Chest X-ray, PA view. Patient: 45 years old, sex M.
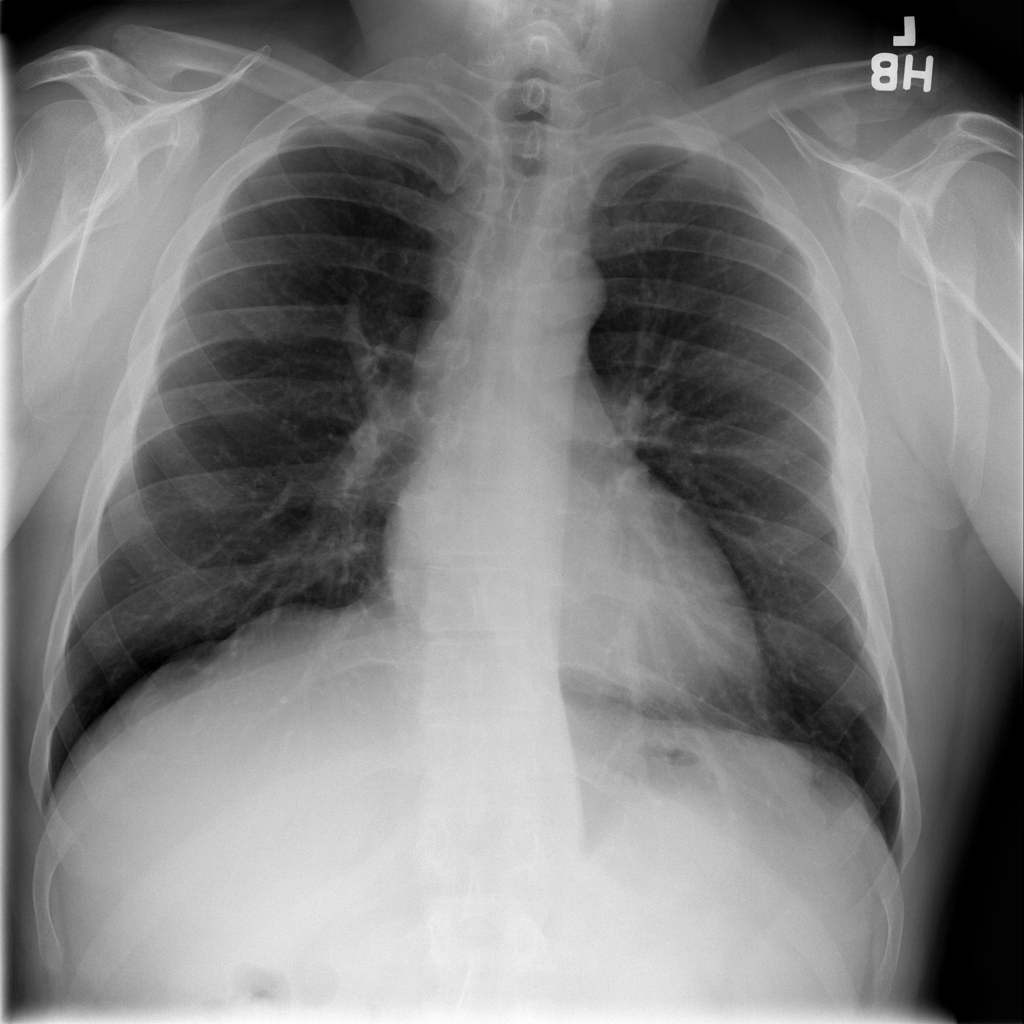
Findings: No Finding